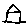
Label: house